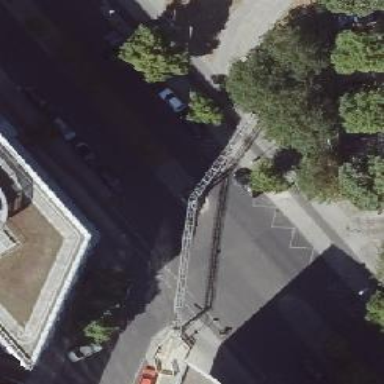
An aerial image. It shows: Unmarked crossing with pedestrian island.